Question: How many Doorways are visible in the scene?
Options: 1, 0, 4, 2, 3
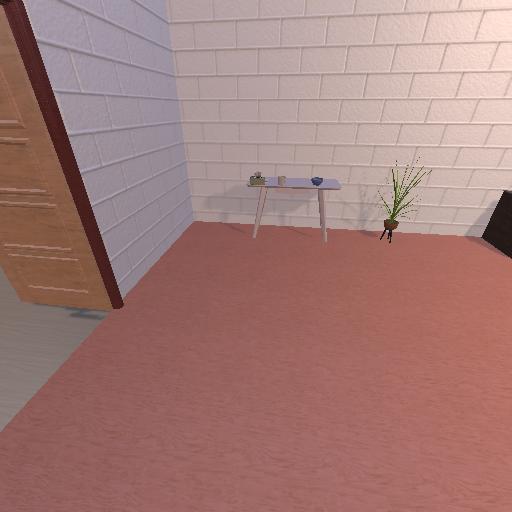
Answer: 1